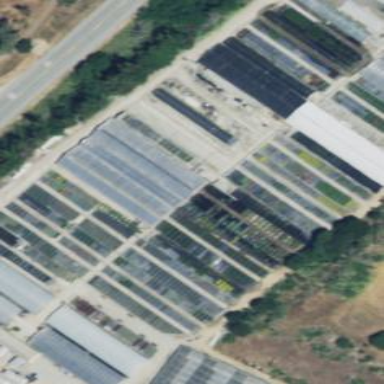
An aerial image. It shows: Greenhouse used for horticulture.